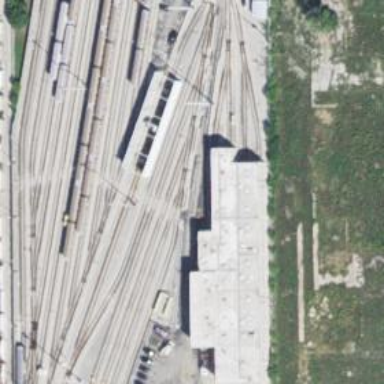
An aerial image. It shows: Yard area with electrified rail tracks.